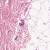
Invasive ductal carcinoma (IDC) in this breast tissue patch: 0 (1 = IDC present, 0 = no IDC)